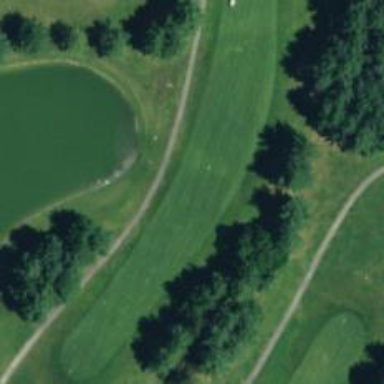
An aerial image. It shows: Golf hole.